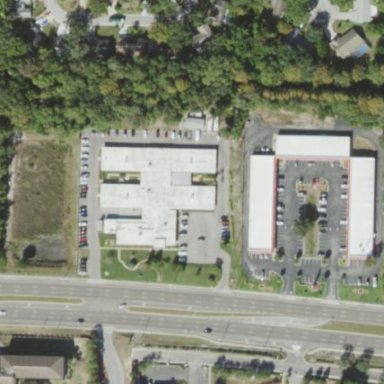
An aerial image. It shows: Nursing home building.